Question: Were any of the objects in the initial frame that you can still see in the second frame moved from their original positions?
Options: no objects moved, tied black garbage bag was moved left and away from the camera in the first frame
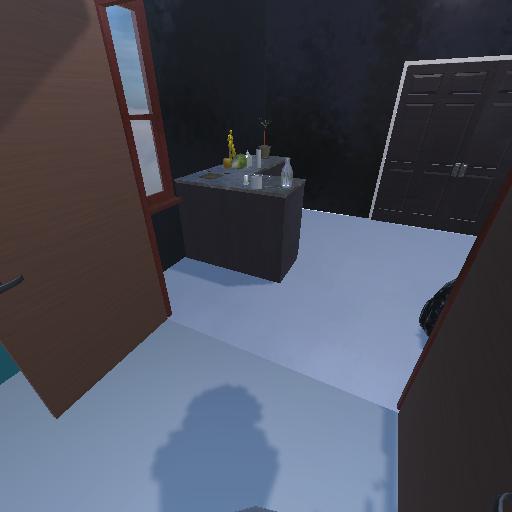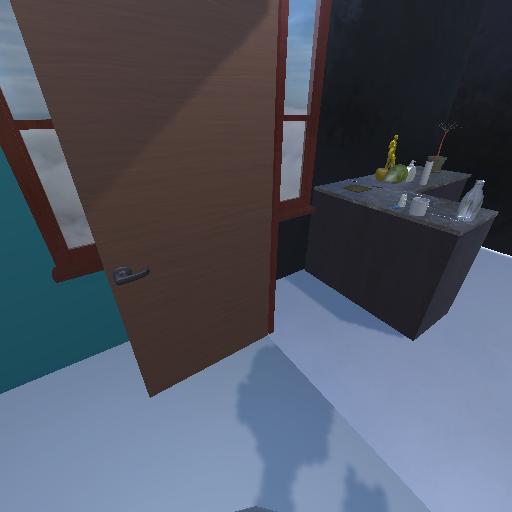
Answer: no objects moved